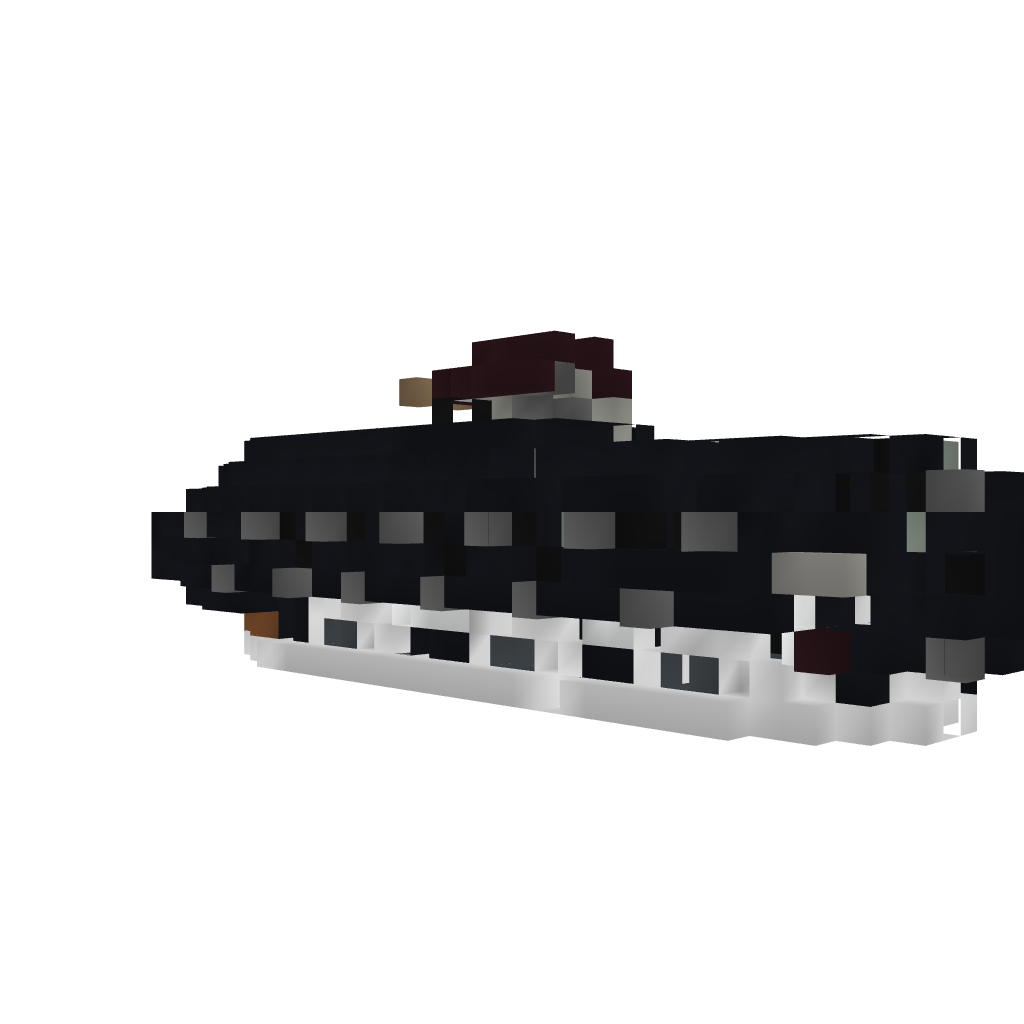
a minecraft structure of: Working Air Warship and Fighters - Trident Submersible Fighter Tender